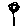
Label: flower